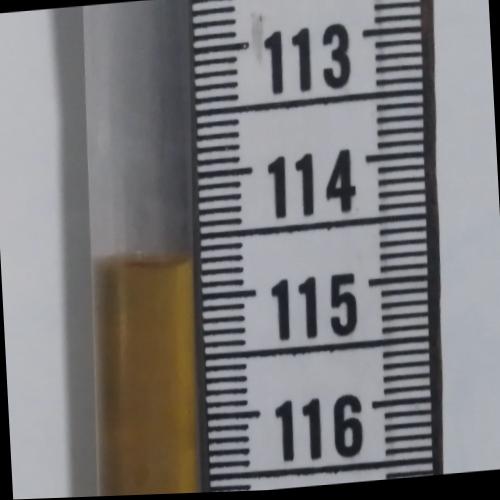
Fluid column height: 114.7 cm